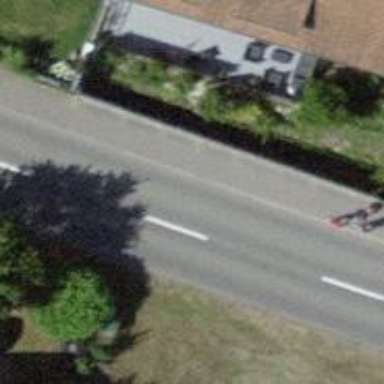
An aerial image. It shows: Tertiary road with asphalt surface.